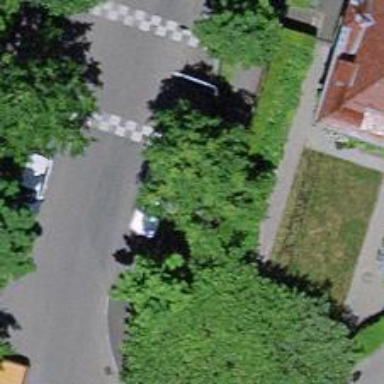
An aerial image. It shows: Tree-lined avenue.